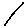
Label: line